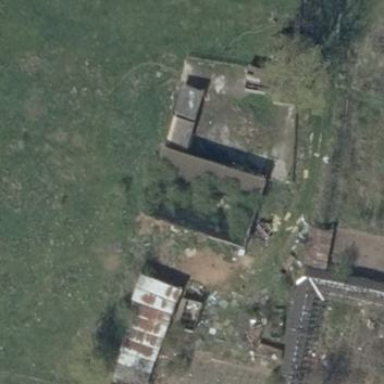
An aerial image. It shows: Ruins of building.